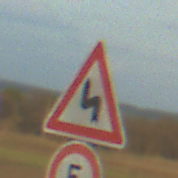
Verkehrszeichen: DoppelkurveZunaechstLinks
Zusatzzeichen unten: Geschwindigkeit5
Umgebung: Outdoor, Nature
Tageszeit: SunriseSunset
Wetter: PartlyCloudy
Licht: Natural
Jahreszeit: NotSpecified
Kontrast: MediumContrast